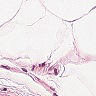
Metastatic tissue present: no